Field crop: maize
Growth stage: 2
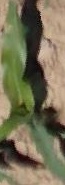
Species: maize